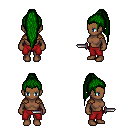
a pixel art fantasy rpg character, female body template, human, dark skin, leather shoulder armor, red pants, green extra-long topknot hairstyle, dagger, four views (front, back, left, right), 2x2 character sprite sheet, small pixel art, hard edges, no anti-aliasing